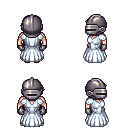
a pixel art fantasy rpg character, male body template, human, light skin, underdress, robe skirt, blonde long mohawk hairstyle, metal helm, metal gloves, brown slippers, four views (front, back, left, right), 2x2 character sprite sheet, small pixel art, hard edges, no anti-aliasing